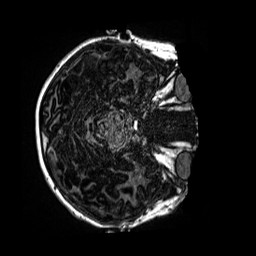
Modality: MP2RAGE
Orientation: axial
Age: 11
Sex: female
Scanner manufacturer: siemens
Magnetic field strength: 3 T
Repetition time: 4 s
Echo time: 0.00299 s